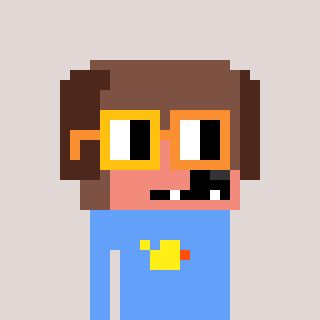
a pixel art character with square yellow and orange glasses, a dog-shaped head and a blue-colored body on a warm background